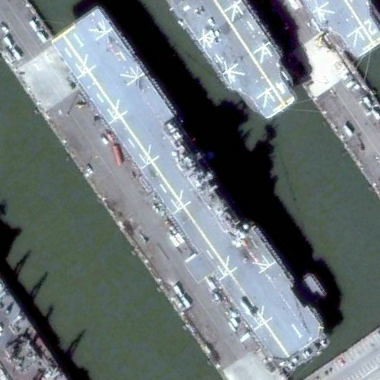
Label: assault